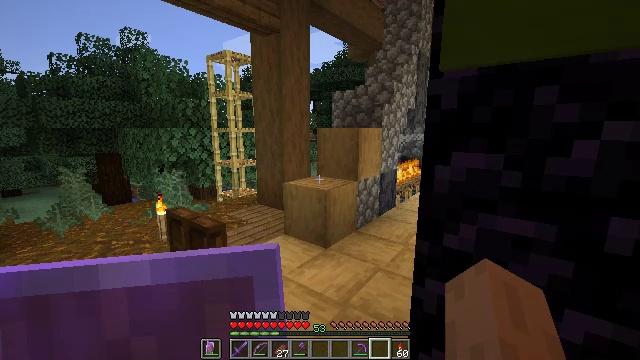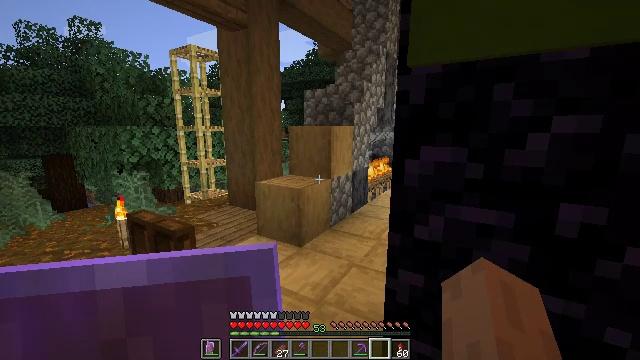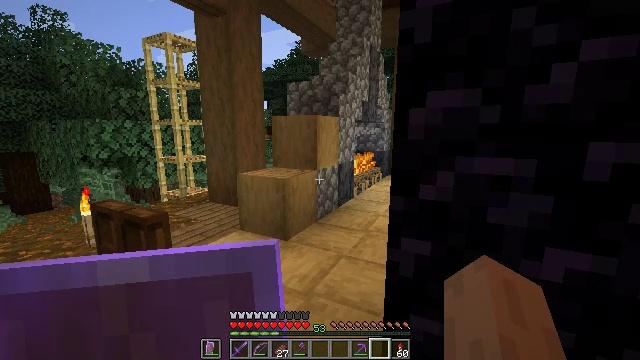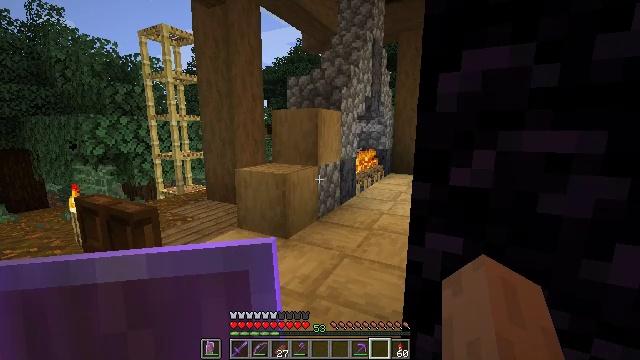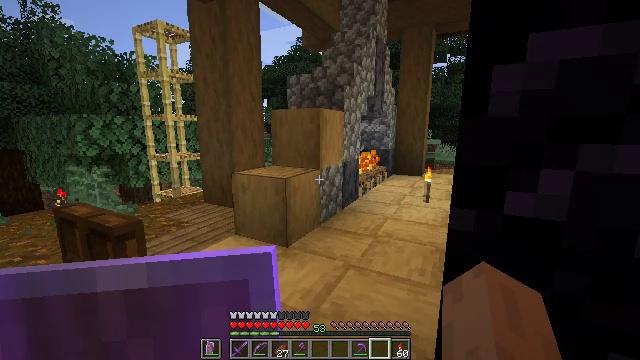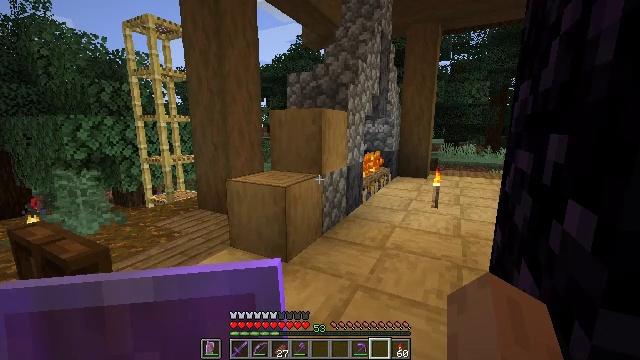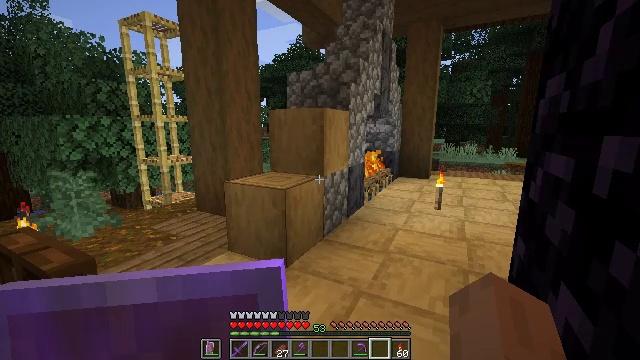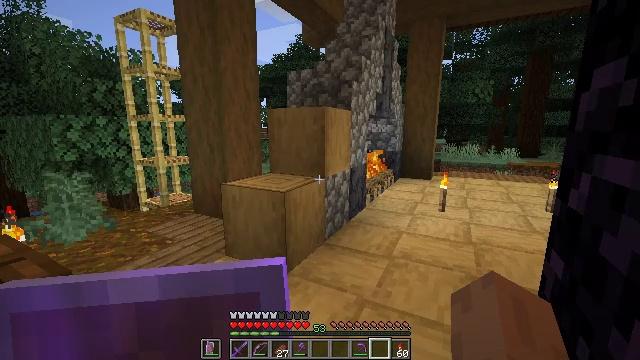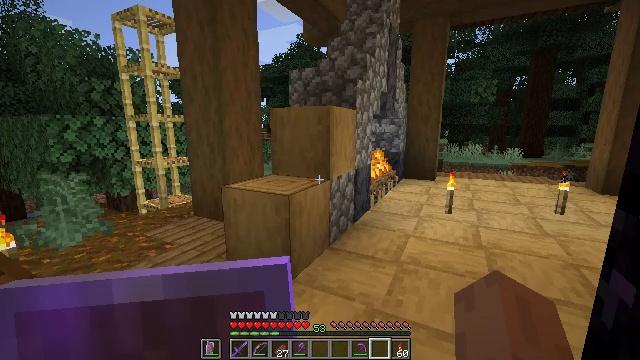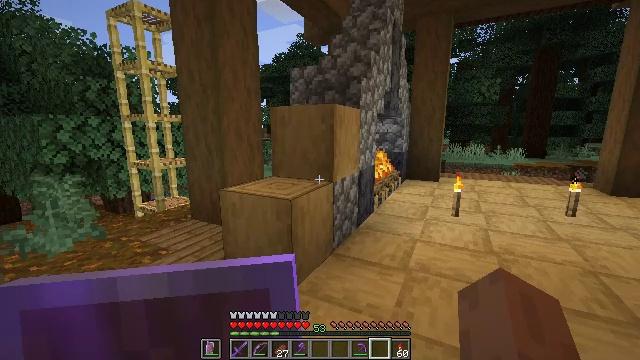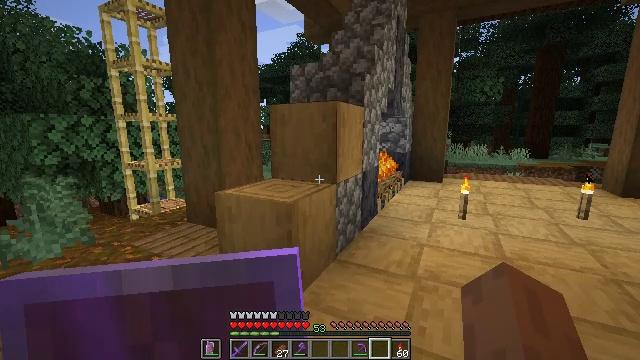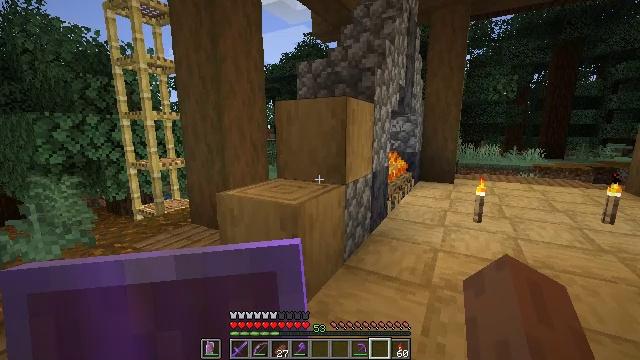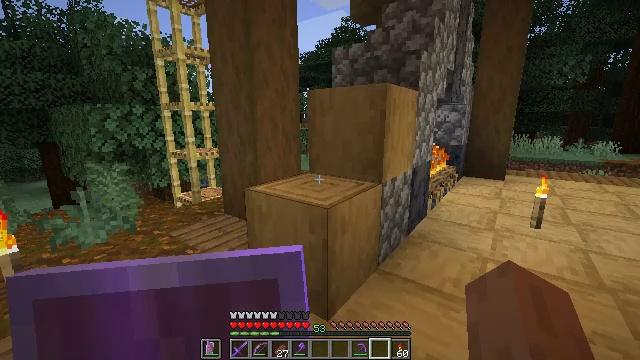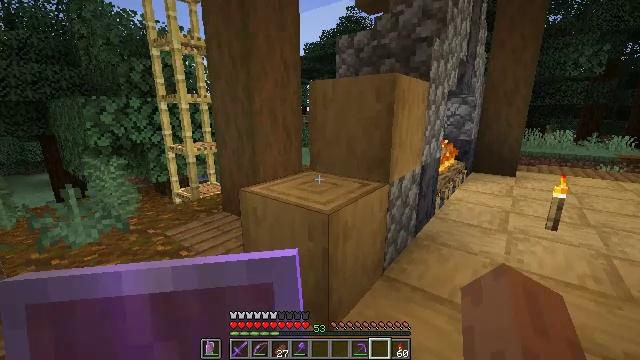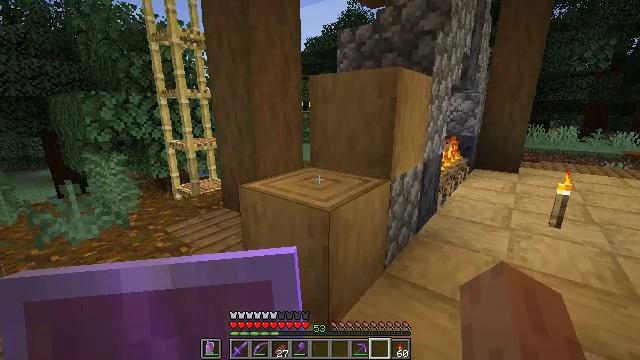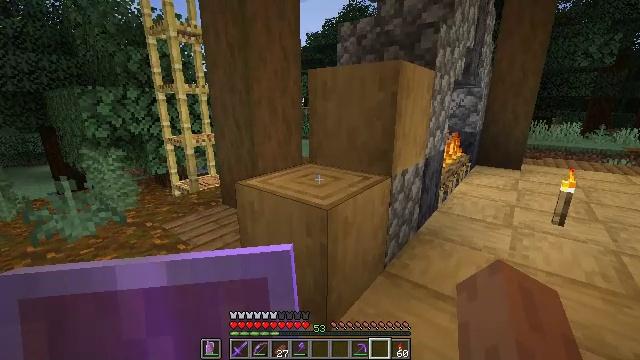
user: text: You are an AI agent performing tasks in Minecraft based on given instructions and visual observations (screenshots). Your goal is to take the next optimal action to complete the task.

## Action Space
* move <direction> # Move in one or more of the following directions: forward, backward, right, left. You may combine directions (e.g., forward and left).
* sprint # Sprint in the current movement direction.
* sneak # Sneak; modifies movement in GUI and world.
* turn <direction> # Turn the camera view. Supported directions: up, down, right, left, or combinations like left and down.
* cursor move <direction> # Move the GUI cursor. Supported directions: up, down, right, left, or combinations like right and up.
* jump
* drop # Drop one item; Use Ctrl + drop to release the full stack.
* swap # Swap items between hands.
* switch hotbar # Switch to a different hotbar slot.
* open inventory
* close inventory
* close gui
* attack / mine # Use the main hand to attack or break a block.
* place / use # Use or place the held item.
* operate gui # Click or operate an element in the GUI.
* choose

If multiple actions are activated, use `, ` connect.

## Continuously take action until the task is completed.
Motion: motion action
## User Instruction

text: Attack the stripped oak log to collect it.
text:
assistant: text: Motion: move forward, turn right
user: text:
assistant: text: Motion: move forward, turn right
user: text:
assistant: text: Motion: move forward
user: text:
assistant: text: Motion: move forward
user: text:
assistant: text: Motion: move forward
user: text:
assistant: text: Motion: move forward
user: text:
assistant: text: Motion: move forward
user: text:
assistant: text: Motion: move forward
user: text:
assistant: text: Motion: move forward
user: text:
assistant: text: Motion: move forward
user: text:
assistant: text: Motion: move forward, turn left
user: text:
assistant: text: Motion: move forward, turn left and down
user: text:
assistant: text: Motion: turn down
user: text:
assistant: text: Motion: no_op
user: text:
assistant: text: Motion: no_op
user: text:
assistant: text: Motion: no_op
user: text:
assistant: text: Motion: no_op
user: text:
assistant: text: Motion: sneak
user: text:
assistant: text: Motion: sneak
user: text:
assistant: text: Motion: sneak
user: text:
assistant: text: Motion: sneak
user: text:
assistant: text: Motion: sneak
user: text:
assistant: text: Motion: sneak
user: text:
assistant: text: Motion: sneak
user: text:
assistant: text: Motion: sneak
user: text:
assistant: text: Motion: sneak
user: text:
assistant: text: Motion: sneak
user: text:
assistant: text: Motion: sneak
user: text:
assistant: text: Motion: sneak
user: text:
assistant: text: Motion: sneak